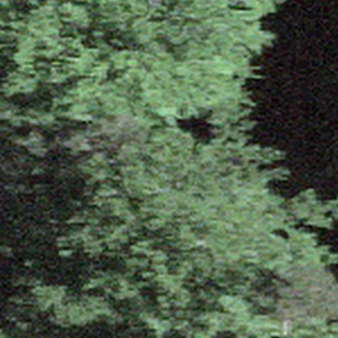
Label: other